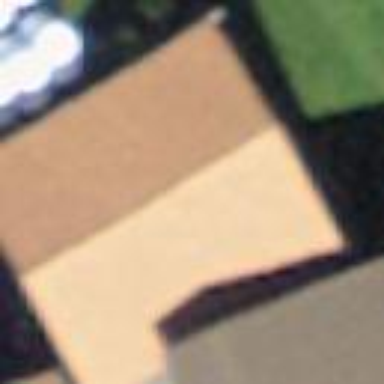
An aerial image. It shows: Garage.